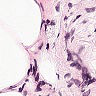
Metastatic tissue present: no